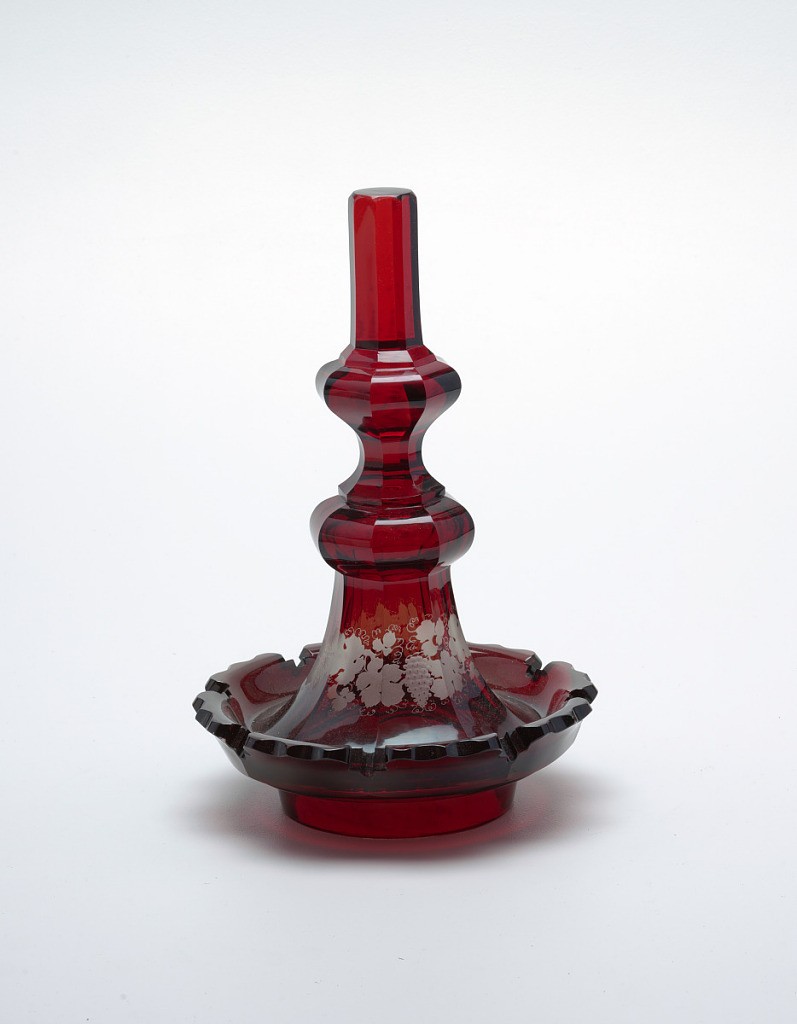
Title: Lid for vase
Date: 1840s
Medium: Cut, enameled and engraved glass
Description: Ruby glass, hat-shaped, tall finial, upturned scalloped rim, engraved grape vine motif.